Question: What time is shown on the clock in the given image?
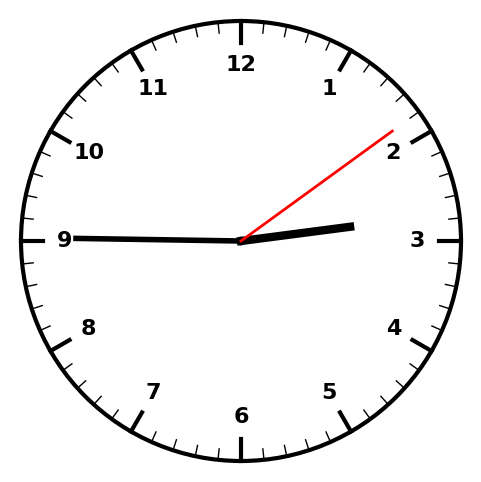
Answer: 02:45:09